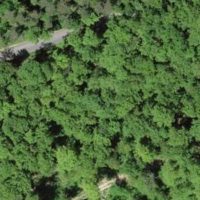
EUNIS habitat code: 41
Species observed at this site:
Tanacetum vulgare